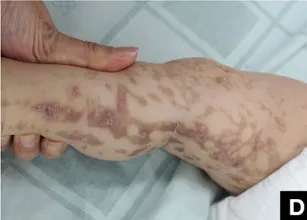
(C, D) Patient at 6 months of age with warty papules and hyperpigmentation.
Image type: medical_photograph (skin_photograph)